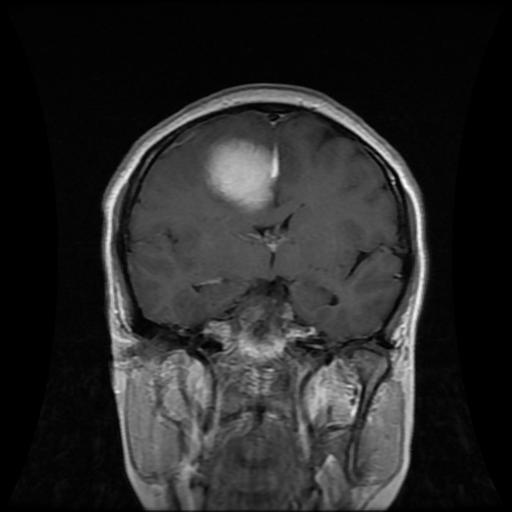
Label: meningioma